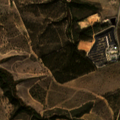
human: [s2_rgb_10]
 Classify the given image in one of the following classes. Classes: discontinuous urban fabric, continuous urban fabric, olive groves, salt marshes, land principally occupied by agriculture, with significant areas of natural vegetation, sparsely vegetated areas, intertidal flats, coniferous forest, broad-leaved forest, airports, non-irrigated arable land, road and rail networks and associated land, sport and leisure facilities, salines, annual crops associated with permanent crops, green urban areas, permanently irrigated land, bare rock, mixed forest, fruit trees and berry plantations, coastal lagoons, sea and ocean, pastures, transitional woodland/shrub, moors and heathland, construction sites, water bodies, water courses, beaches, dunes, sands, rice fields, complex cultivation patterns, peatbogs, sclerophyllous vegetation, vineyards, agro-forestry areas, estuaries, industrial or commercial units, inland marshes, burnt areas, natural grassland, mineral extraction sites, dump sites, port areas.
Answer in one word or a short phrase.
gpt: olive groves, transitional woodland/shrub